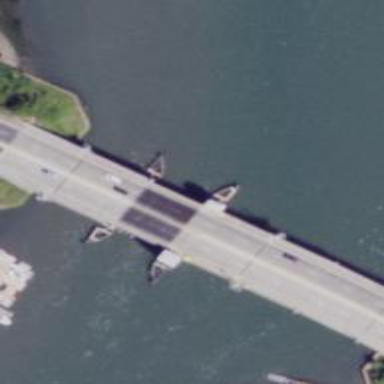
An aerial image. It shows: Primary expressway with movable drawbridge.